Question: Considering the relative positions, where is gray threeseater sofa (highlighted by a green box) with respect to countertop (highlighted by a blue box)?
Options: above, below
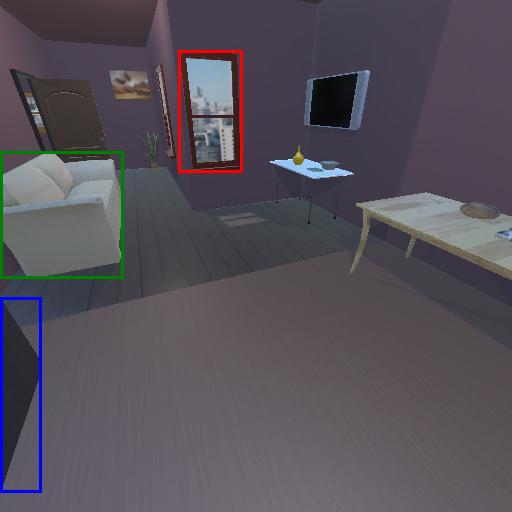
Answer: above